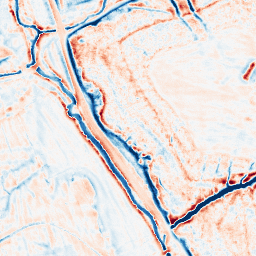
Category: edge_preserving
Decomposition family: bilateral
Decomposition parameters: d: 15
sigma_color: 75
sigma_space: 100
Upsampling method: quintic
Upsampling parameters: scale: 4
Upsampling scale: 4